Interaction volume radius: 10 \u00c5
Interaction volume height: 20 \u00c5
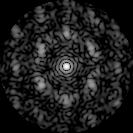
Disorder parameter: 0.6328